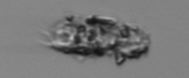
Label: Tintinnopsis